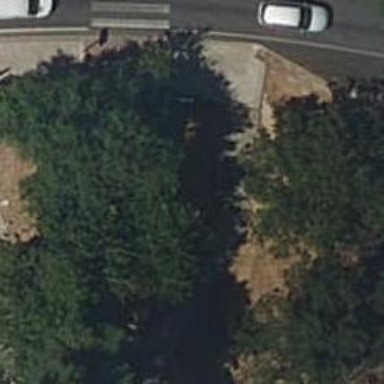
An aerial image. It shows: Road with steps.